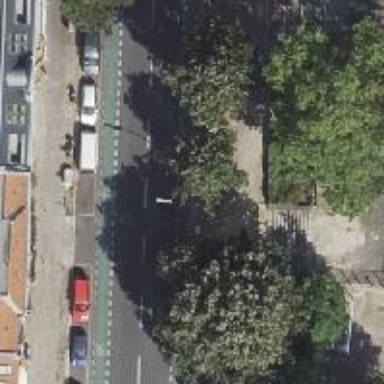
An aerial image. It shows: Secondary road with asphalt surface. It has separate sidewalk and lanes for both cycling and parking on the right side. The cycle lanes are marked with green surface.